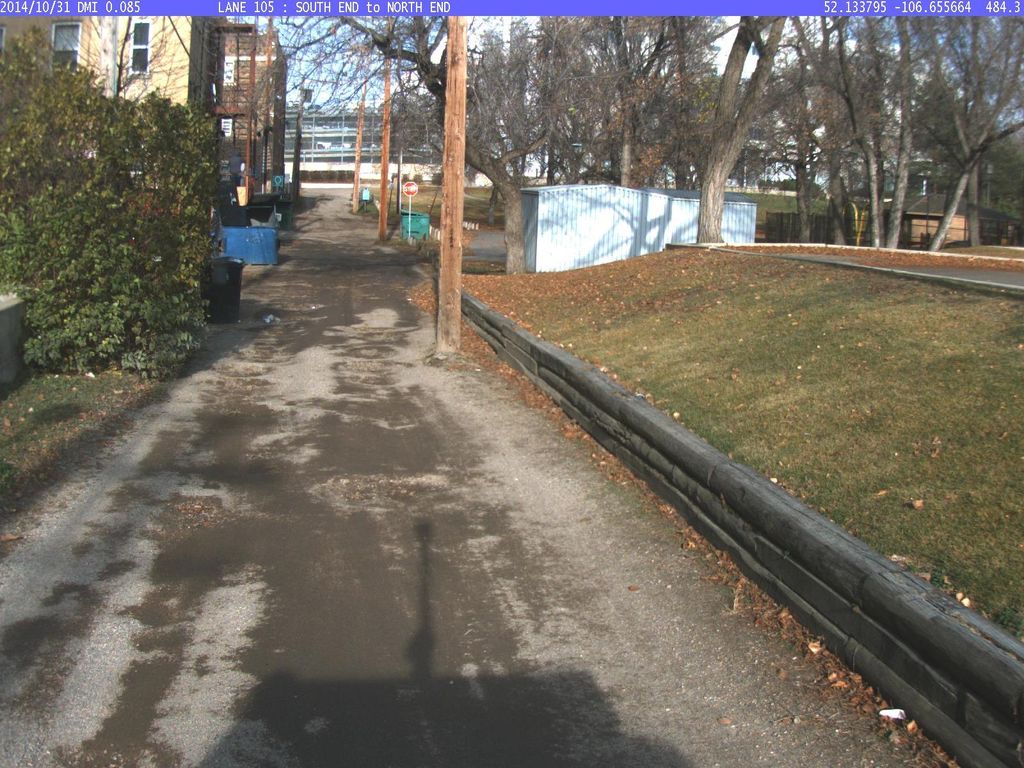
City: saskatoon